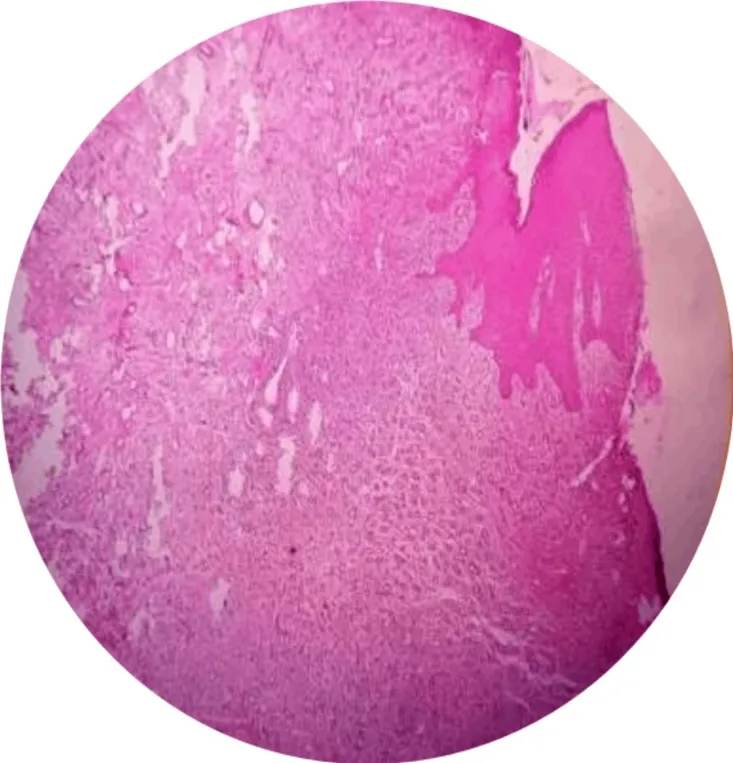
Histopathology (H&E, 10x) of the excised specimen reveals a thick infiltration of inflammatory cells and numerous capillaries embraced with endothelial cells. . Image Credit: Prasanna Sonar.
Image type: pathology (h&e)